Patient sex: F
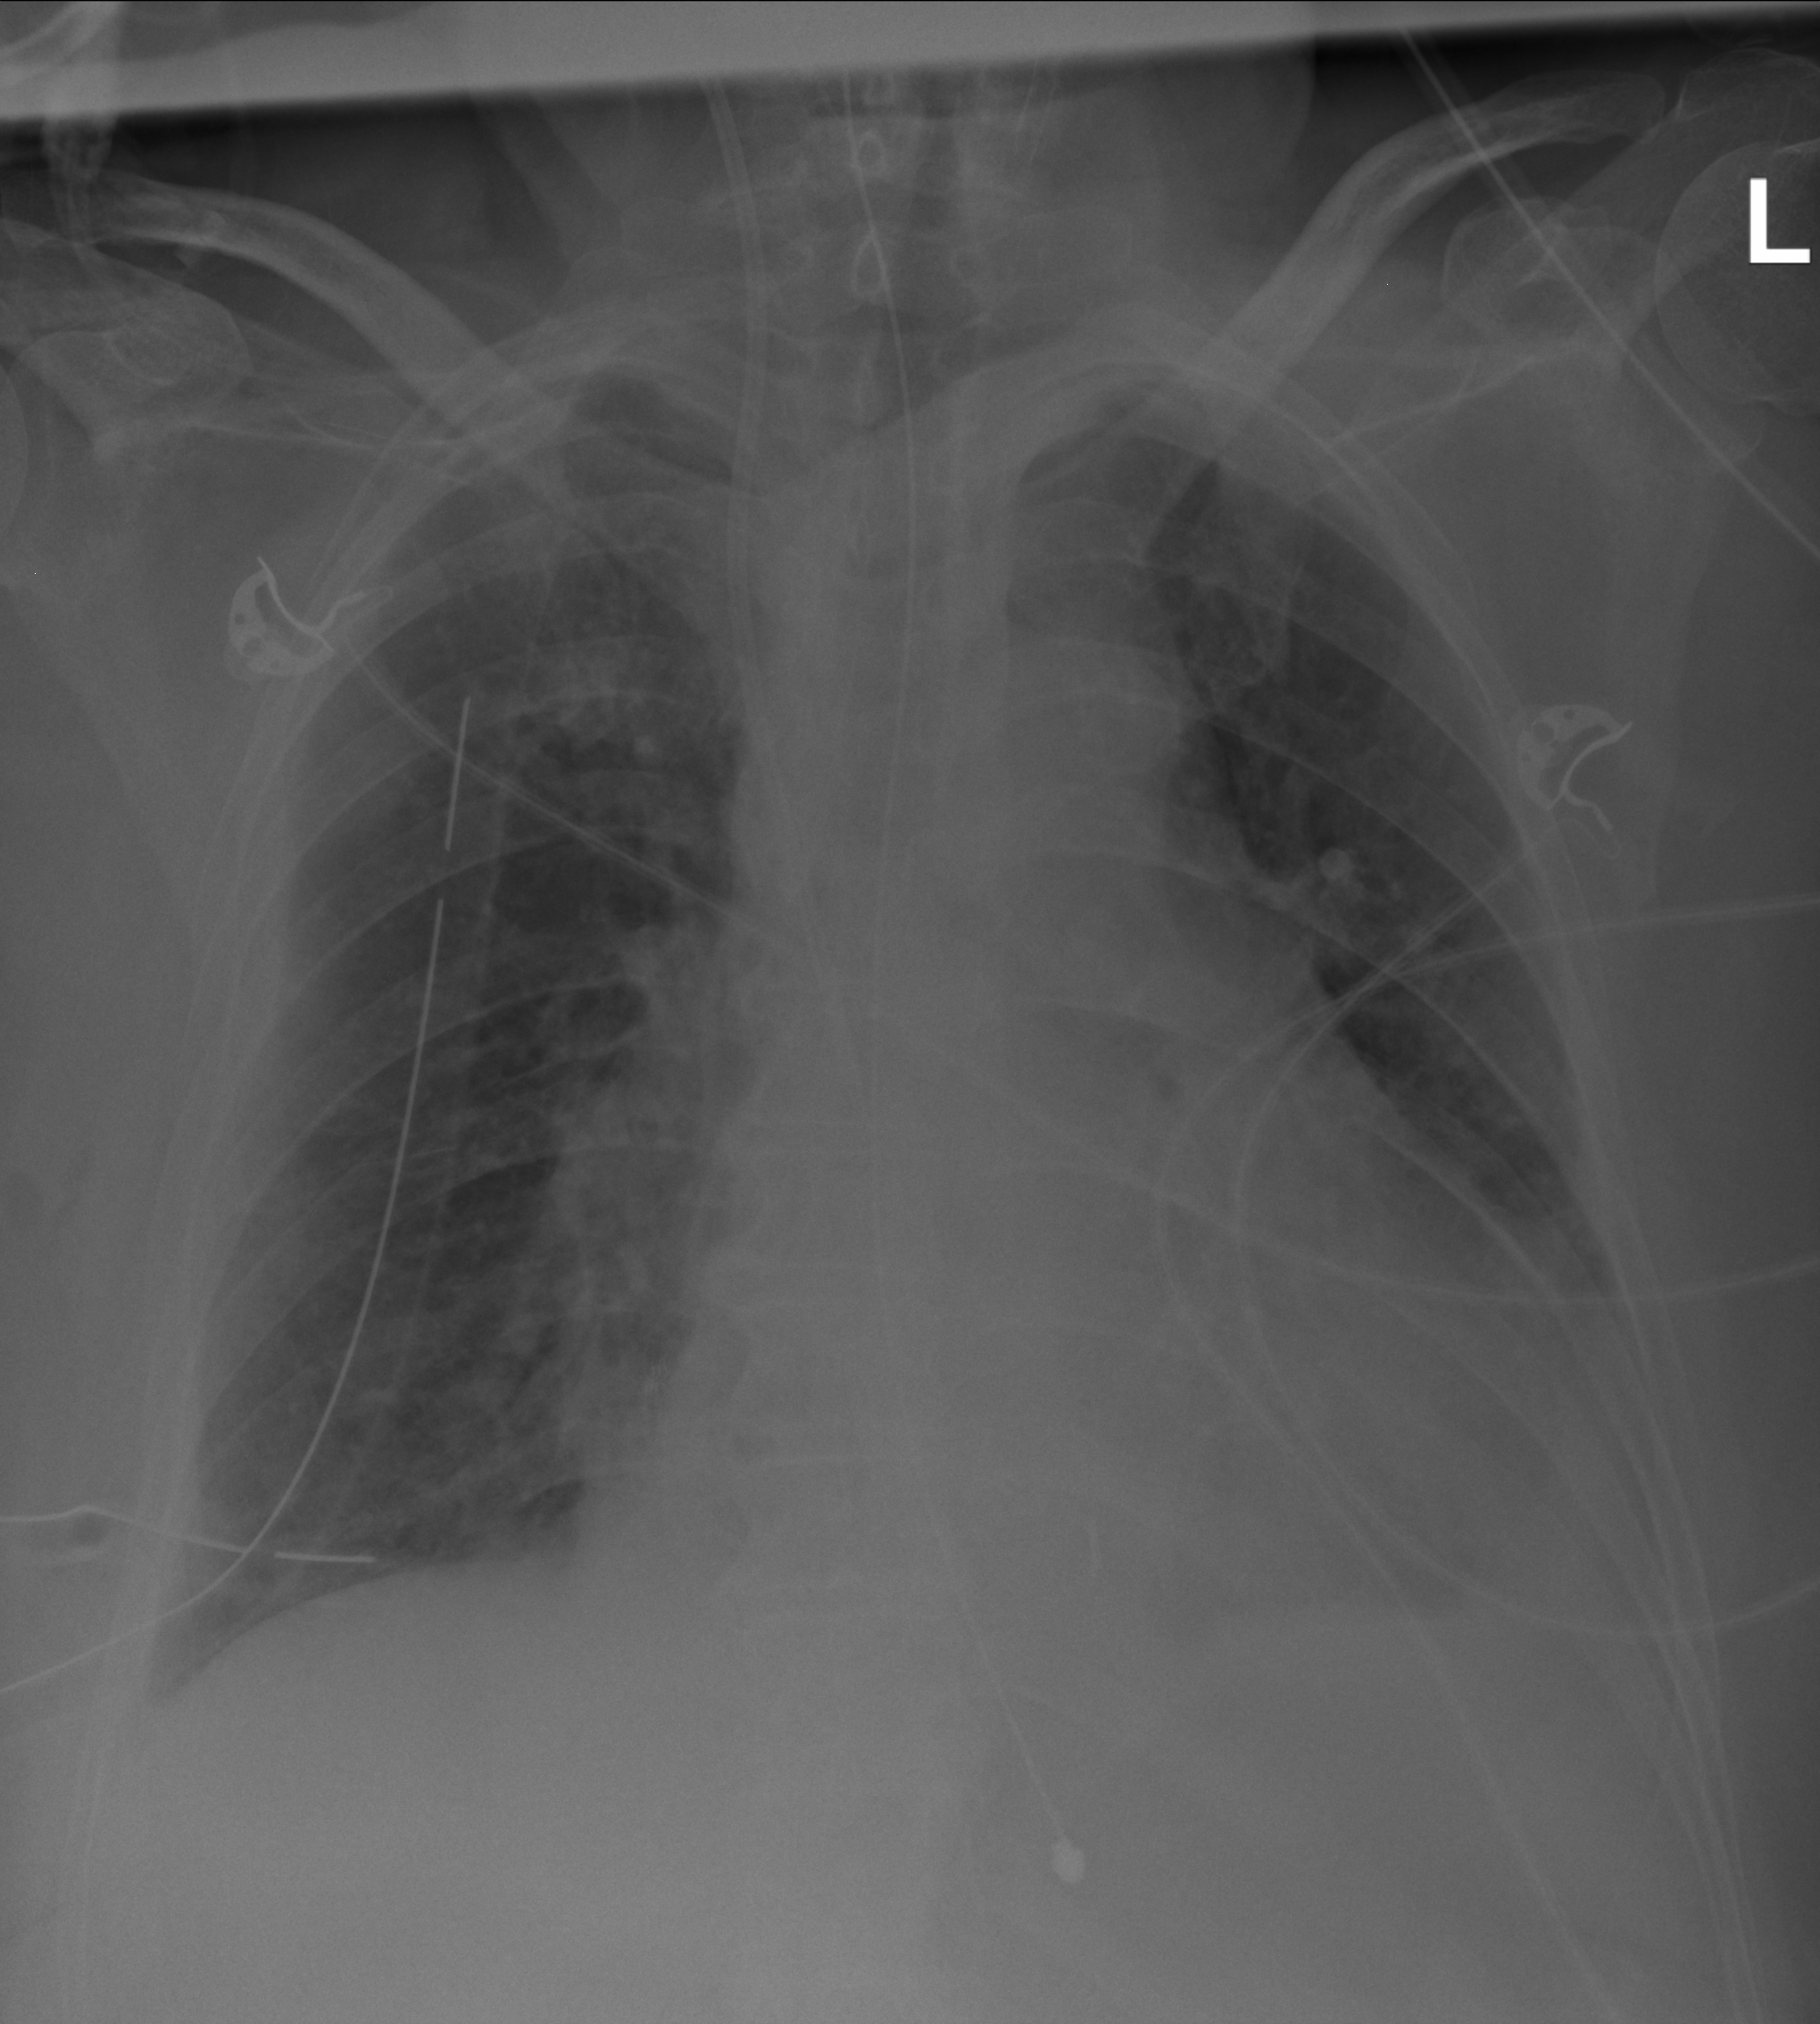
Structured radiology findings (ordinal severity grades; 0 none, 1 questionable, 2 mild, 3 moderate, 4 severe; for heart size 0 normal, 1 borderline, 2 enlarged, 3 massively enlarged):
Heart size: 0
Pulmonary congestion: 0
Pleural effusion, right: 0
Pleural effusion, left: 2
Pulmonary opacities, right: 0
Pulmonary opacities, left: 0
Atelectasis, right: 0
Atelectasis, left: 2